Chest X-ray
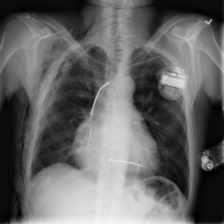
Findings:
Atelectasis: positive
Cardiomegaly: negative
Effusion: negative
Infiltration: negative
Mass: negative
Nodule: negative
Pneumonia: negative
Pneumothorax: positive
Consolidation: negative
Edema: negative
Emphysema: negative
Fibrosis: negative
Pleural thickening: negative
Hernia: negative